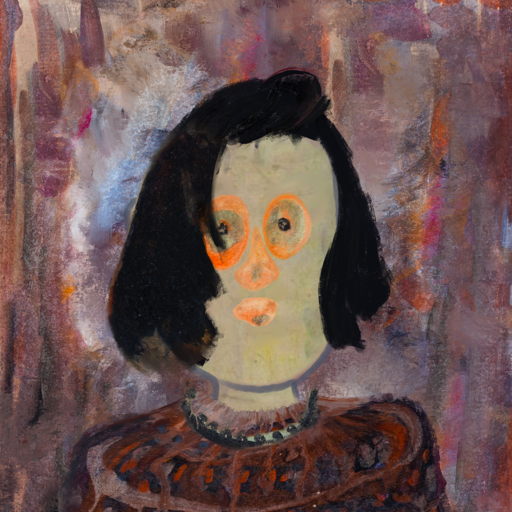
Background: Hypocrite, Head And Neck Front: Hill_Girl, Face Front: Childish, Bust: Hypocrite, Hair Front: Mosgoul, Head Accessory: Blank, Second Necklace: Blank, Necklace: Childish, Baby: Blank